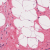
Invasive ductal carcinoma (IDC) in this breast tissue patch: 0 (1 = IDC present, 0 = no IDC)